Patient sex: F
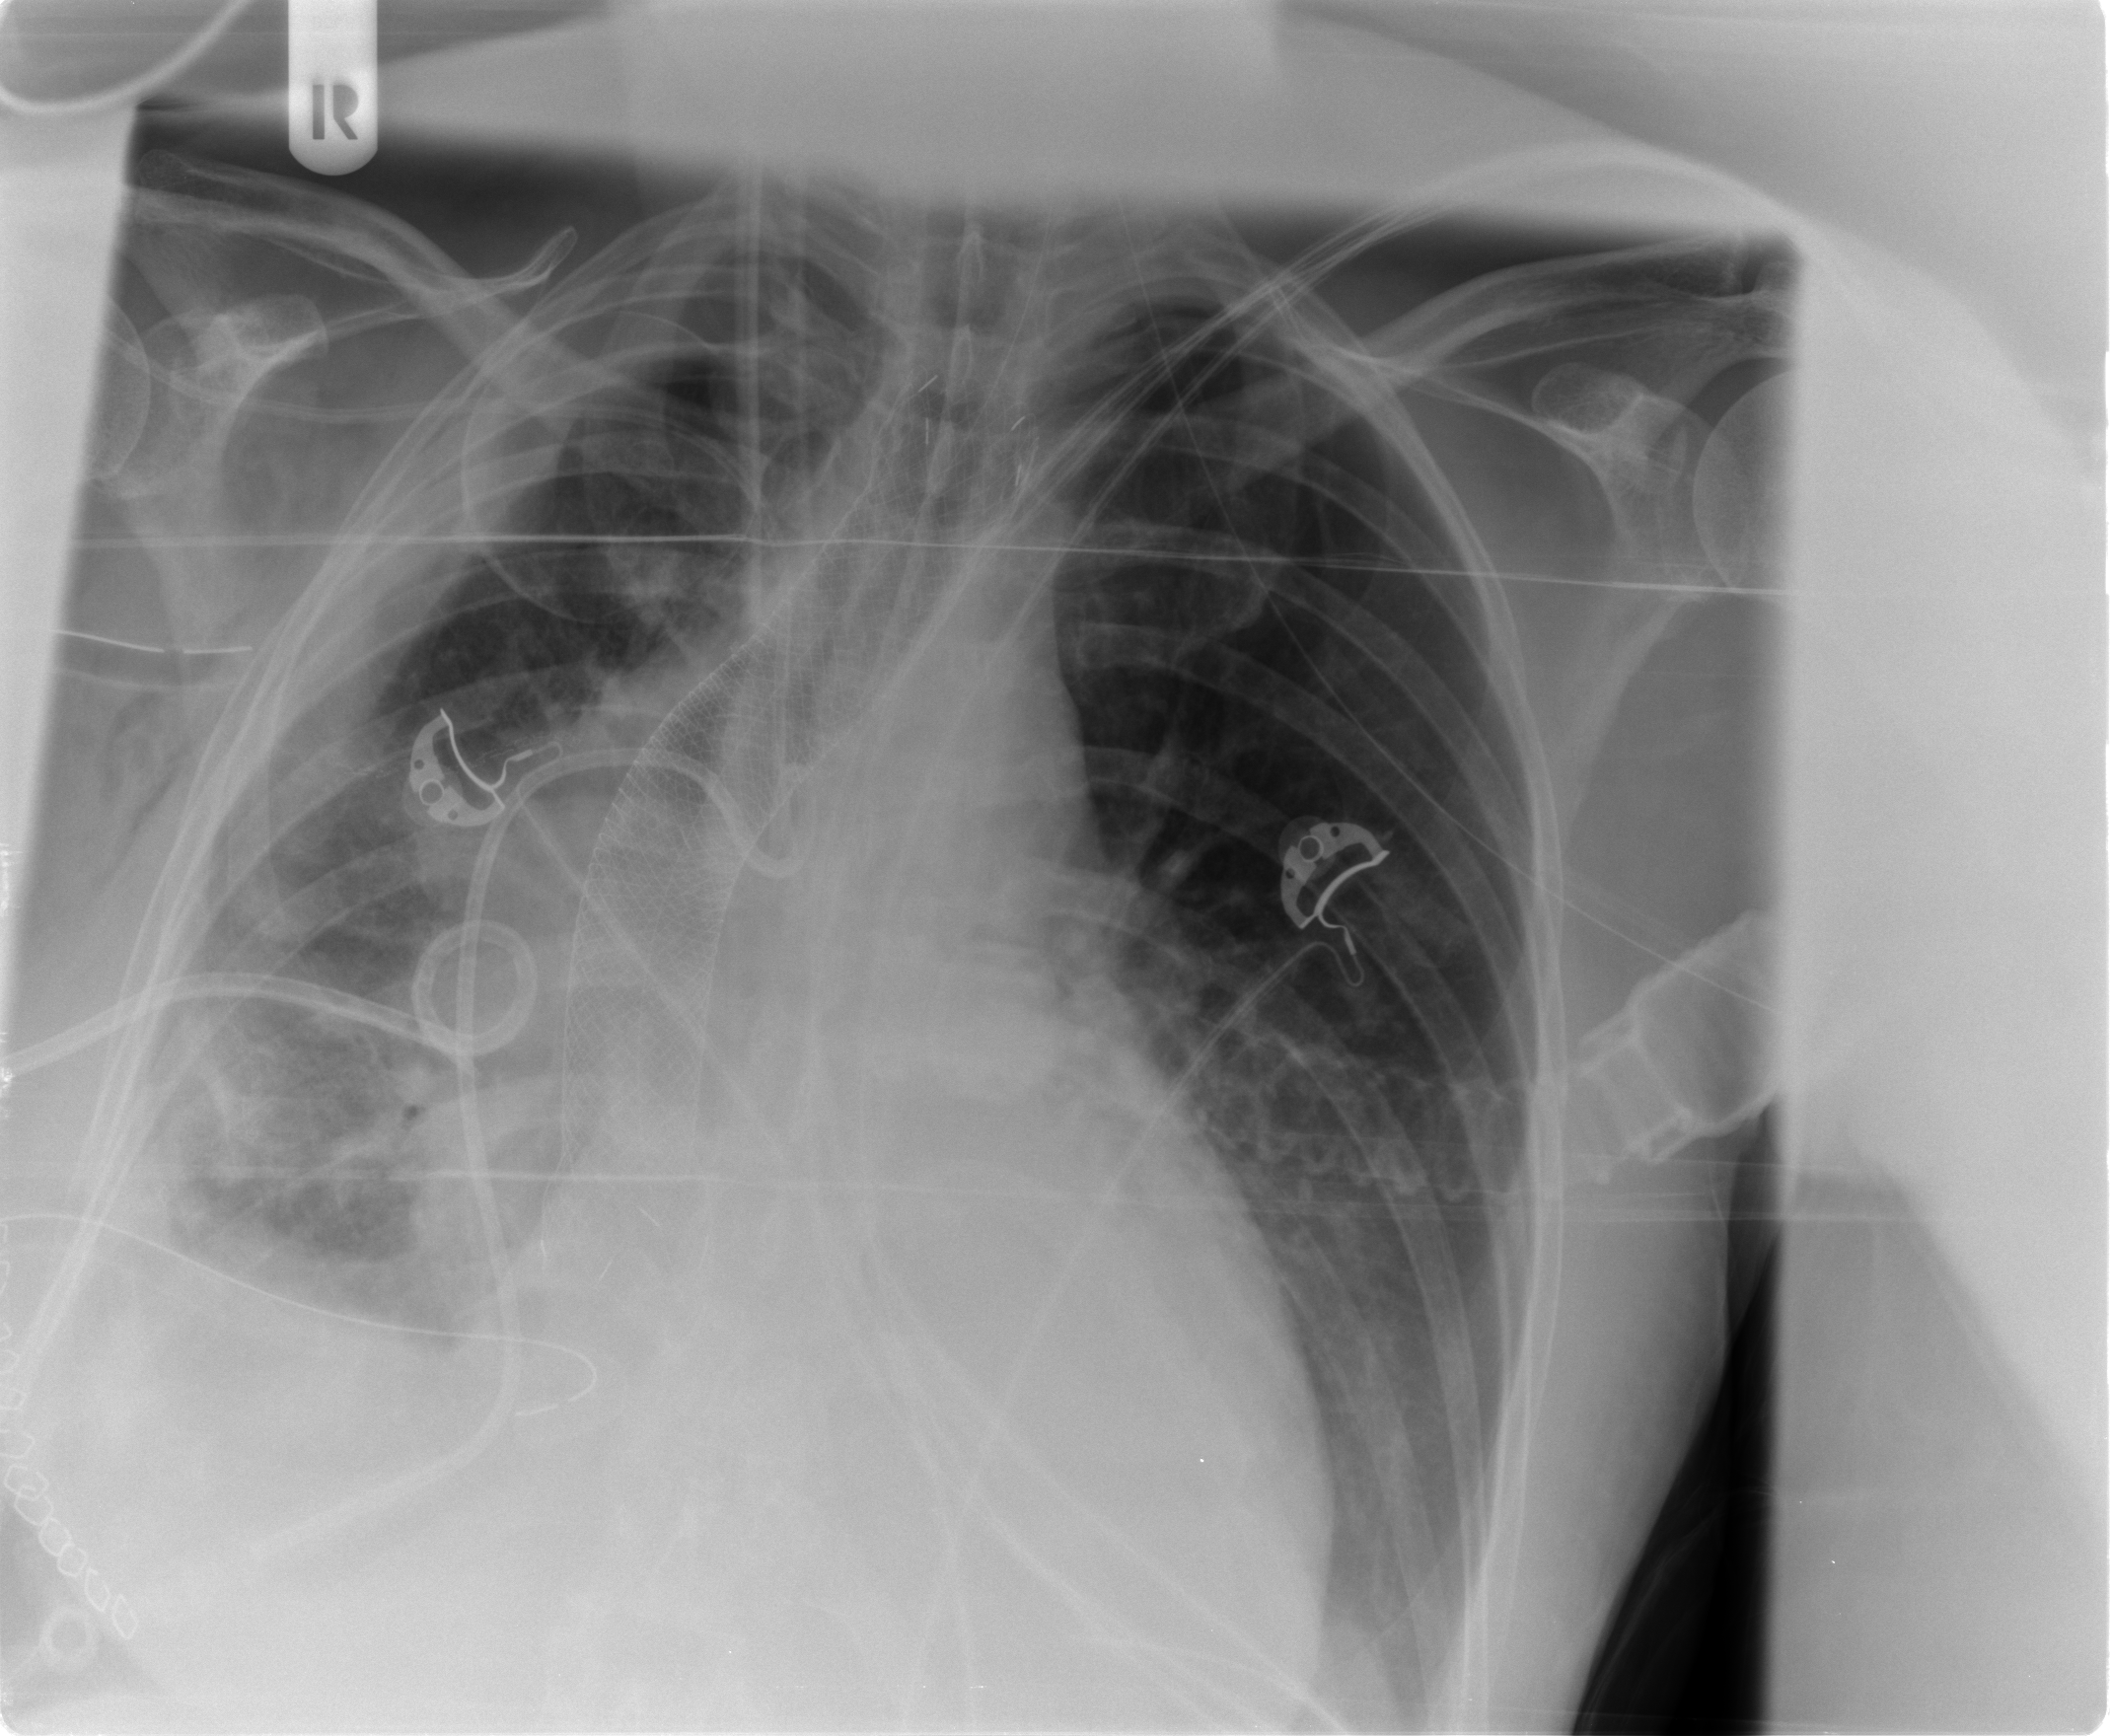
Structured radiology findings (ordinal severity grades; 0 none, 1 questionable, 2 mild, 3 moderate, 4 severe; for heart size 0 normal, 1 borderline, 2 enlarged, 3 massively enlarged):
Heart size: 2
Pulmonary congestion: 0
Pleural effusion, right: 2
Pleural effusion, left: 0
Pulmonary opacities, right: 2
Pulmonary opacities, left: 0
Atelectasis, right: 3
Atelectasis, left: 0